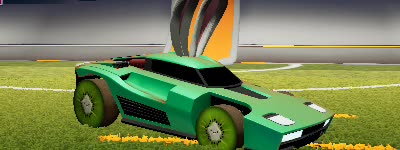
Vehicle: breakout